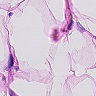
Metastatic tissue present: no